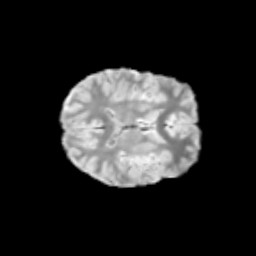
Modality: T2w
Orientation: axial
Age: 11
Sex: female
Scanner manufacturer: siemens
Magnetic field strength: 3 T
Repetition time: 3.8 s
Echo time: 0.07 s